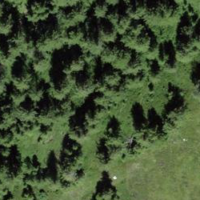
EUNIS habitat code: 44
Species observed at this site:
Vaccinium vitis-idaea
Saxifraga paniculata